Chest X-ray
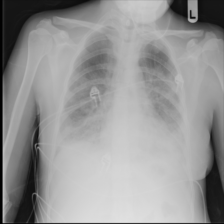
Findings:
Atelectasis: negative
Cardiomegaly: negative
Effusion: positive
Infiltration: negative
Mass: negative
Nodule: negative
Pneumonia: negative
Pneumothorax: negative
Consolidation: positive
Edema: negative
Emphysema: negative
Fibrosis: negative
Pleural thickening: negative
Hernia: negative